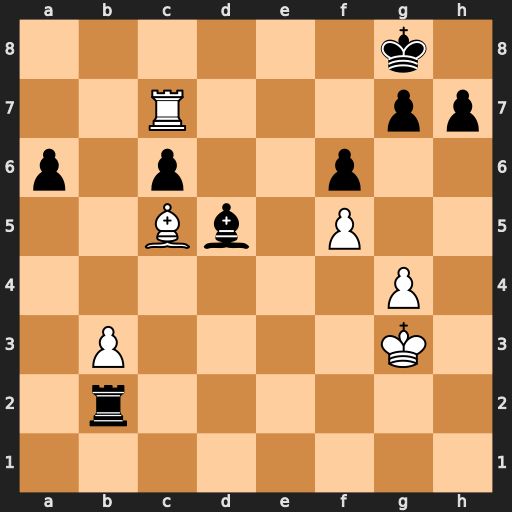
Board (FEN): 6k1/2R3pp/p1p2p2/2Bb1P2/6P1/1P4K1/1r6/8
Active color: w
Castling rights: -
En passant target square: -
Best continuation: Rc8+ Kf7 Rf8#